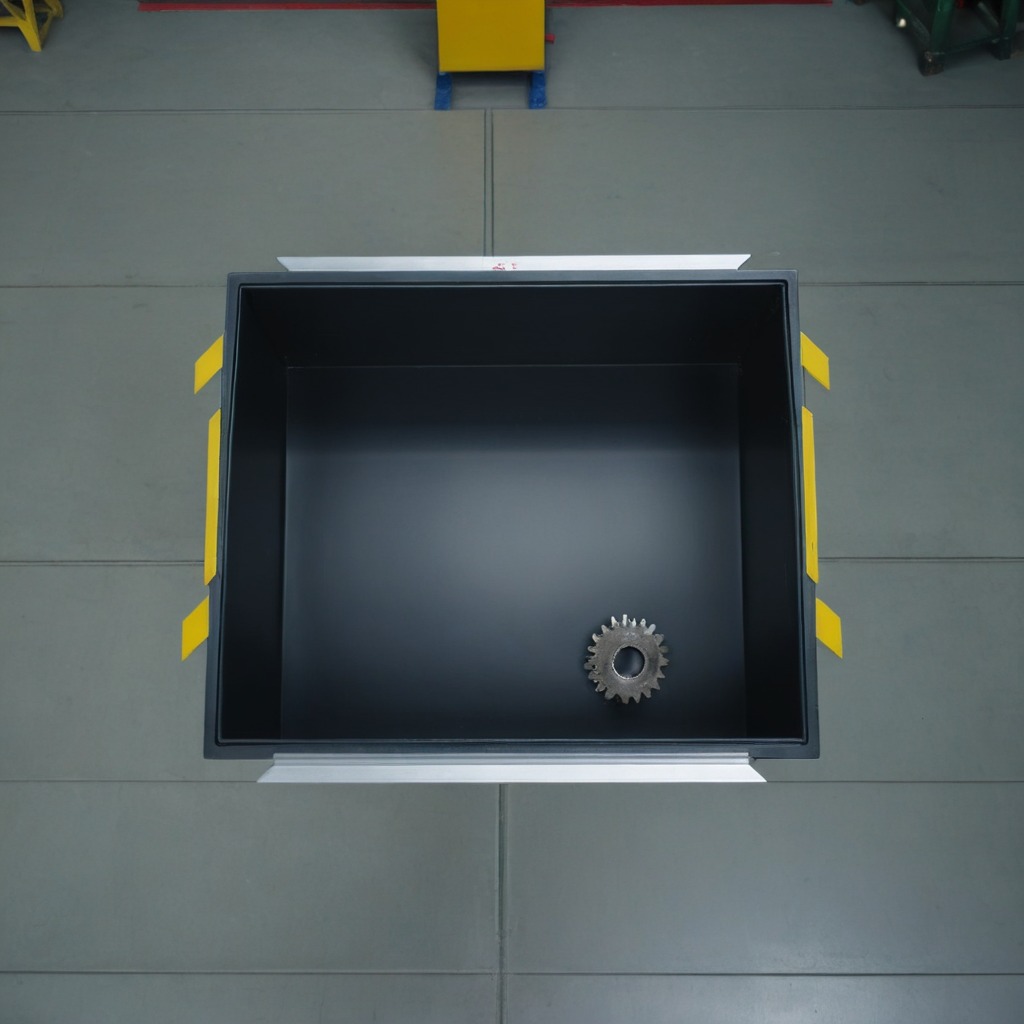
A steel gear with teeth is lying on the toolbox surface.